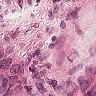
Metastatic tissue present: yes